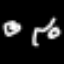
Label: squiggle